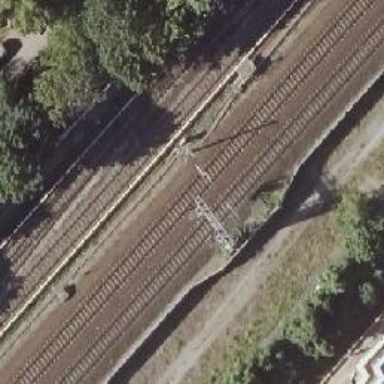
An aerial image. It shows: Railway signal.